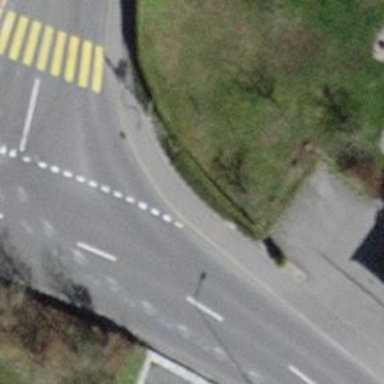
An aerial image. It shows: Asphalt sidewalk.